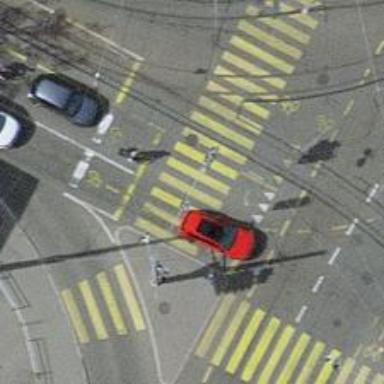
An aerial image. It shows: Road crossing with traffic signals.